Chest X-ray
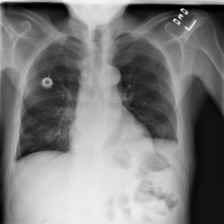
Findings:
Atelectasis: negative
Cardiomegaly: negative
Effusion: negative
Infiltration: negative
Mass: negative
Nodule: negative
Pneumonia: negative
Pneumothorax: negative
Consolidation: negative
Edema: negative
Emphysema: negative
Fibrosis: negative
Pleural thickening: negative
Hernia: negative